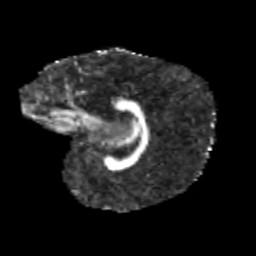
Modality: FA
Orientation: sagittal
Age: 9
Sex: female
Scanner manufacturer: siemens
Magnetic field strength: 3 T
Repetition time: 3.8 s
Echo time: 0.07 s